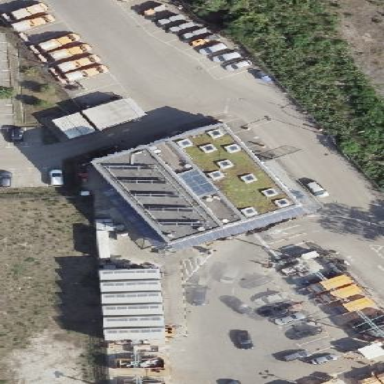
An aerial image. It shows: Industrial building with flat roof.